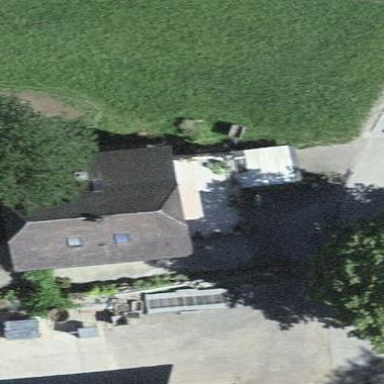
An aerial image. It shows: Simple house.